Question: I'm trying to change the way an Uploadify button looks using the solutions posted <URL>. Instead of changing the Flash file, I want to do it with CSS.
What this involves is wrapping the file input and flash object in a div:
'''
<div class="uploadWrapper">
// File upload
// Flash object
</div>
'''
And using the following Uploadify settings:
'''
...
wmode : 'transparent',
hideButton : true,
...
'''
And using the following CSS:
'''
.uploadWrapper {
background: url(../path/to/new/image.png) 0 0 no-repeat;
}
'''
But the output is this:

It shows a bizarre blue rectangle over the top of my background-image. Does anyone know why this is appearing? I've tried fiddling with the CSS properties of the object (visibility and hidden) - both hide the entire swf object (and so the blue rectangle), which is useless since it needs to be visible for users to click on.
<URL>.
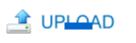
Answer: I posted my solution on the question you initially provided:
<URL>
It should work for your problem.